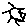
Label: sun